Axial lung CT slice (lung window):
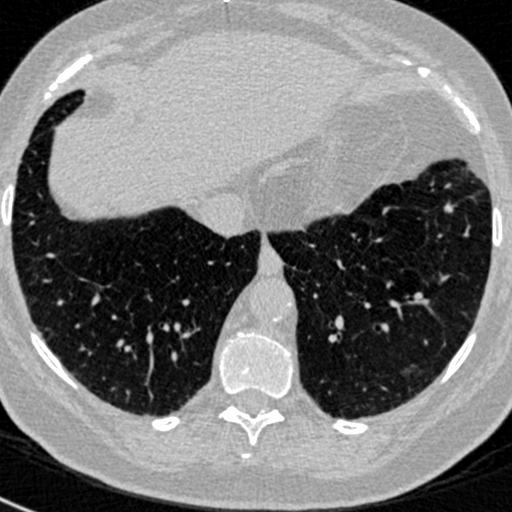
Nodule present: no